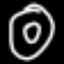
Label: donut